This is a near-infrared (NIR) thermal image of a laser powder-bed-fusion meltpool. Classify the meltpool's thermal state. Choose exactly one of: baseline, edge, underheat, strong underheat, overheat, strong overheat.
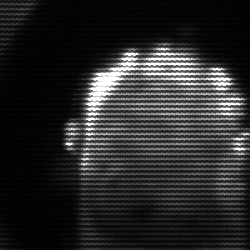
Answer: baseline